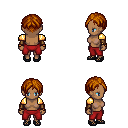
a pixel art fantasy rpg character, female body template, human, dark skin, gold arm armor, red pants, brunette parted hairstyle, cloth bracers, ghillies, four views (front, back, left, right), 2x2 character sprite sheet, small pixel art, hard edges, no anti-aliasing